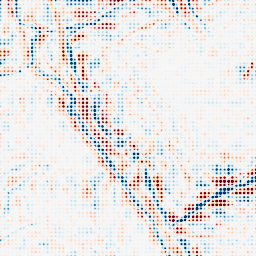
Category: wavelet
Decomposition family: wavelet_dwt
Decomposition parameters: wavelet: db4
level: 4
Upsampling method: sinc_hamming
Upsampling parameters: scale: 8
kernel_size: 4
Upsampling scale: 8